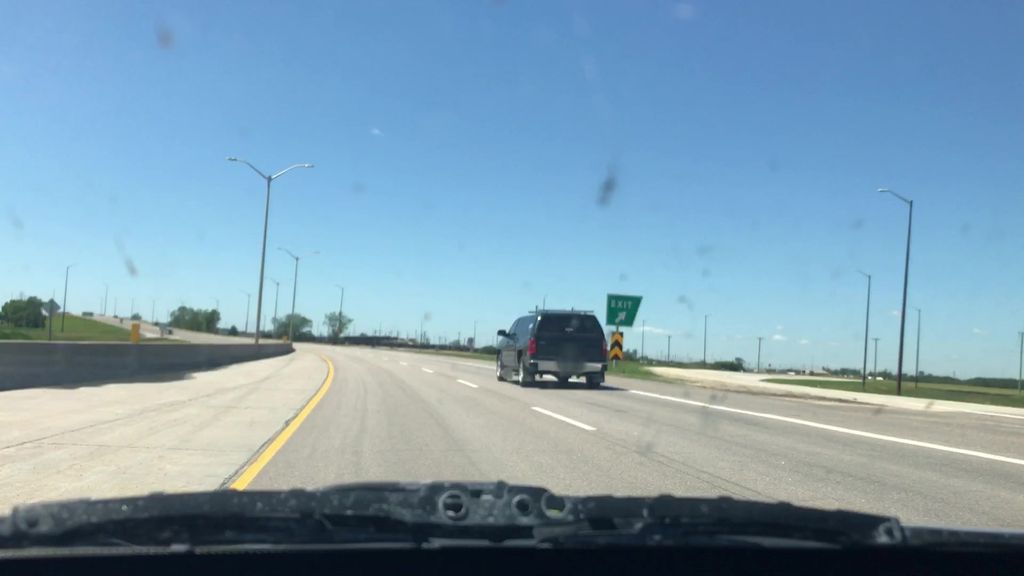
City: winnipeg